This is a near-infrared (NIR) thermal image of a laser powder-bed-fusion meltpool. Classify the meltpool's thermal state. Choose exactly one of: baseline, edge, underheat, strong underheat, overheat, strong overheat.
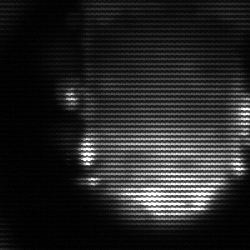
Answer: baseline